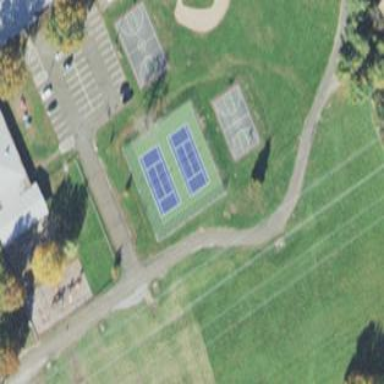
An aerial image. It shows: Tennis court on pitch.